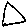
Label: triangle